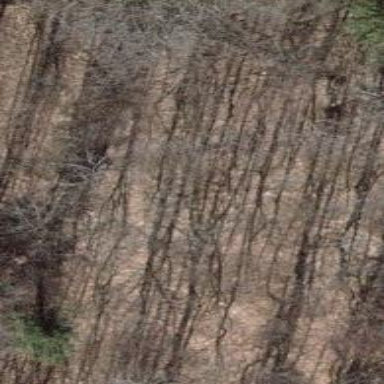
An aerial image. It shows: Path on the ground.